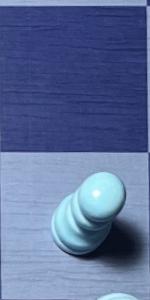
Label: Pawn_White